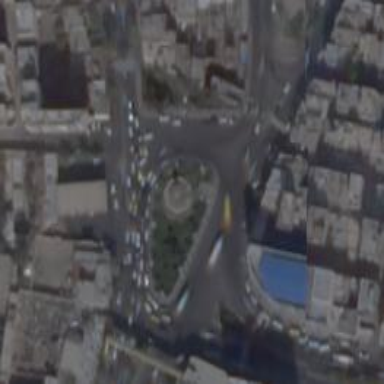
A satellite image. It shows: Primary highway intersecting roundabout.